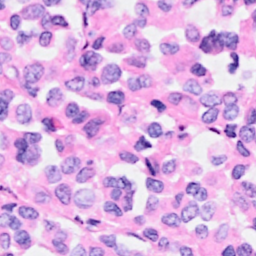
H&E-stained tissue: Breast